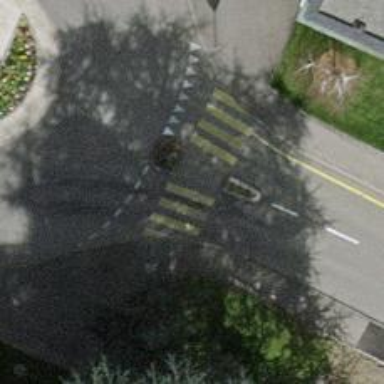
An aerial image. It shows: Uncontrolled crossing with pedestrian island.